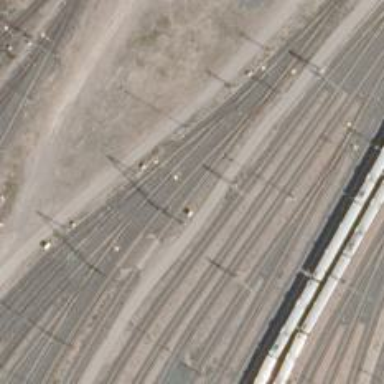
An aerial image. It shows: Rail yard with electrified contact lines for railway operations.